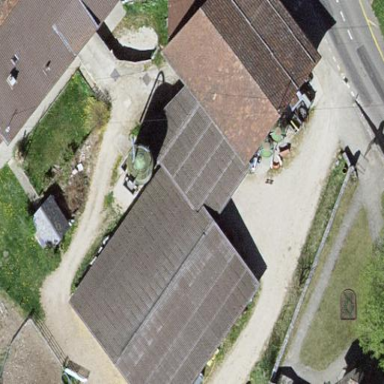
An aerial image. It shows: Farm auxiliary building.